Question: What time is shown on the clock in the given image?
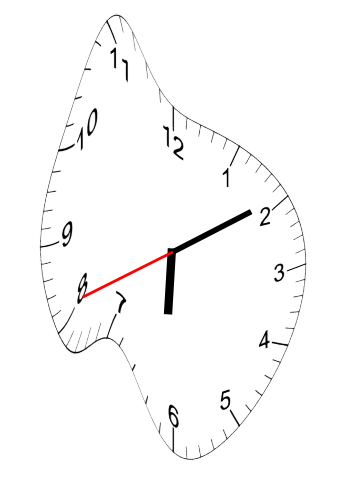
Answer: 06:09:41